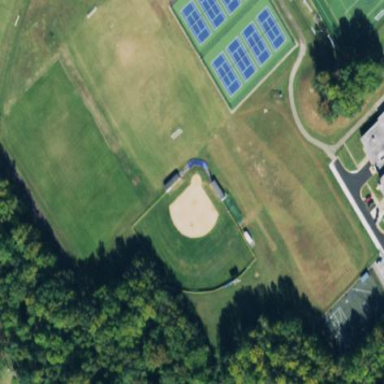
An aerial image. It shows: Baseball pitch for leisure and sports activities.